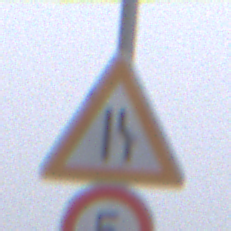
Verkehrszeichen: EinseitigVerengteFahrbahnRechts
Zusatzzeichen unten: Geschwindigkeit5
Umgebung: Outdoor, RoadRail
Tageszeit: MorningAfternoon
Wetter: Overcast
Licht: Natural
Jahreszeit: NotSpecified
Kontrast: LowContrast